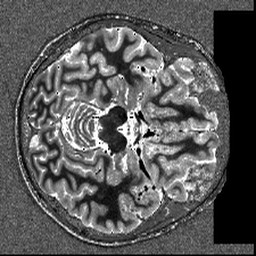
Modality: T1map
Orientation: axial
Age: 24
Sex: female